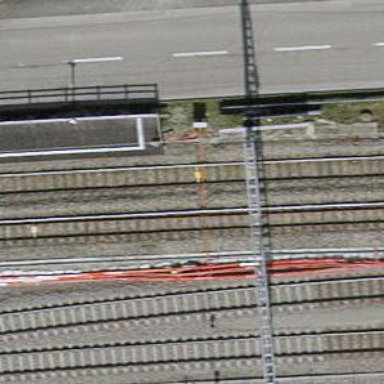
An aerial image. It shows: Single railway track with electrification through contact line.